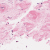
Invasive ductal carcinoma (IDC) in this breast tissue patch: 0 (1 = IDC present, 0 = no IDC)